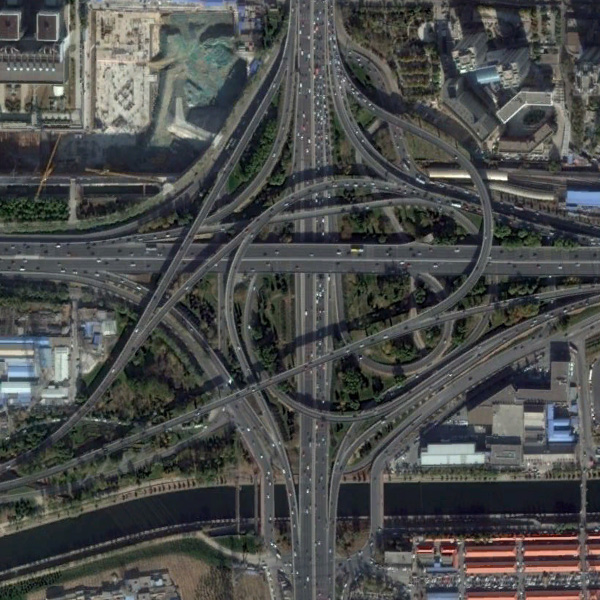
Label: Viaduct